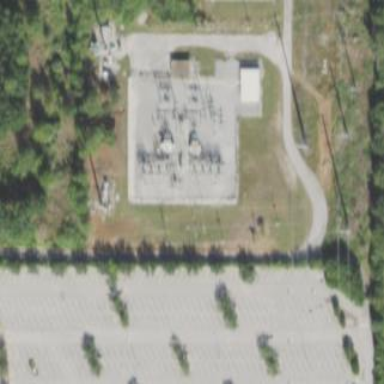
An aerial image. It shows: Distribution substation surrounded by fence.